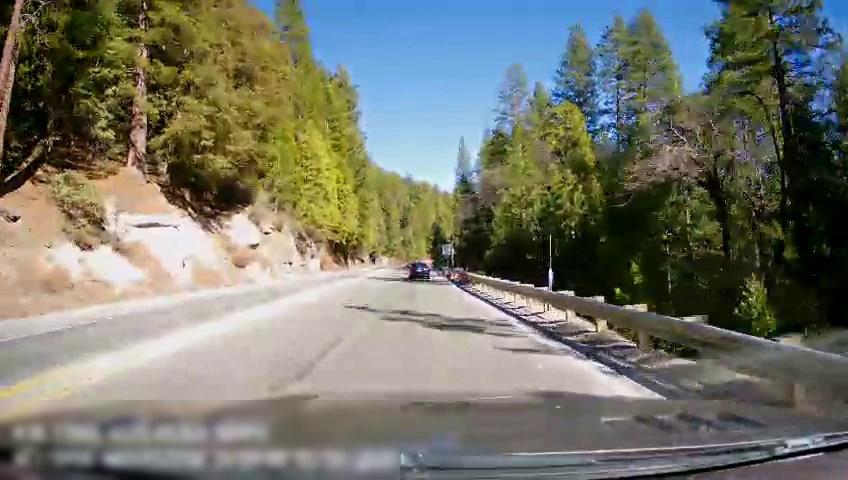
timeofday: Day
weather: Sunny
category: Drivable Space
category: Vehicles | Car
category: Lanes | Opposite Lane
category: Lanes | Opposite Lane
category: Lanes | Current Lane
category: Traffic | Signs